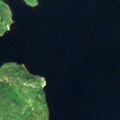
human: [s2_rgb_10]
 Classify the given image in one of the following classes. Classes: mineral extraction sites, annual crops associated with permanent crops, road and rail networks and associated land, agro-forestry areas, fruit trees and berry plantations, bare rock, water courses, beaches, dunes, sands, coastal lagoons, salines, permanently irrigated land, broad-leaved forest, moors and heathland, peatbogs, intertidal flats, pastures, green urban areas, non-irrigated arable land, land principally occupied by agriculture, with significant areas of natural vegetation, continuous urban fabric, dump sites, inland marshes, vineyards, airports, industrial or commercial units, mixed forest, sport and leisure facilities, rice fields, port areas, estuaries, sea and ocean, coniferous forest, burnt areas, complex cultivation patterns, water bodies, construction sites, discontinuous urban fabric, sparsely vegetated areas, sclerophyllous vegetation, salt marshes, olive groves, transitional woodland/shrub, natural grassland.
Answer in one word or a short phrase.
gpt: coniferous forest, water bodies